Question: I can't use '*' in assembly version; when I do I get the following compilation error:
> The specified version string contains wildcards, which are not
compatible with determinism. Either remove wildcards from the version
string, or disable determinism for this compilation

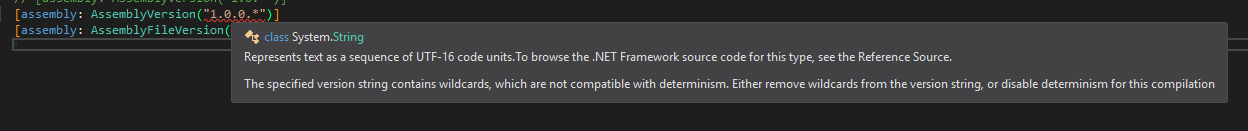
Answer: I guess you were able to use it earlier and can't anymore.
Reason - There have been some changes to Visual Studio as the new project files now default to 'True' for 'Deterministic' attribute.
Solution - as Hans Passant says, edit project file by hand. Cons to doing it, also as he says.
Specifically, edit '.csproj' to '<Deterministic>false</Deterministic>'.
Source - <URL>